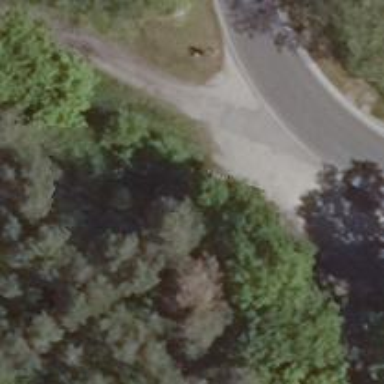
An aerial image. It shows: Emergency access point on the road.